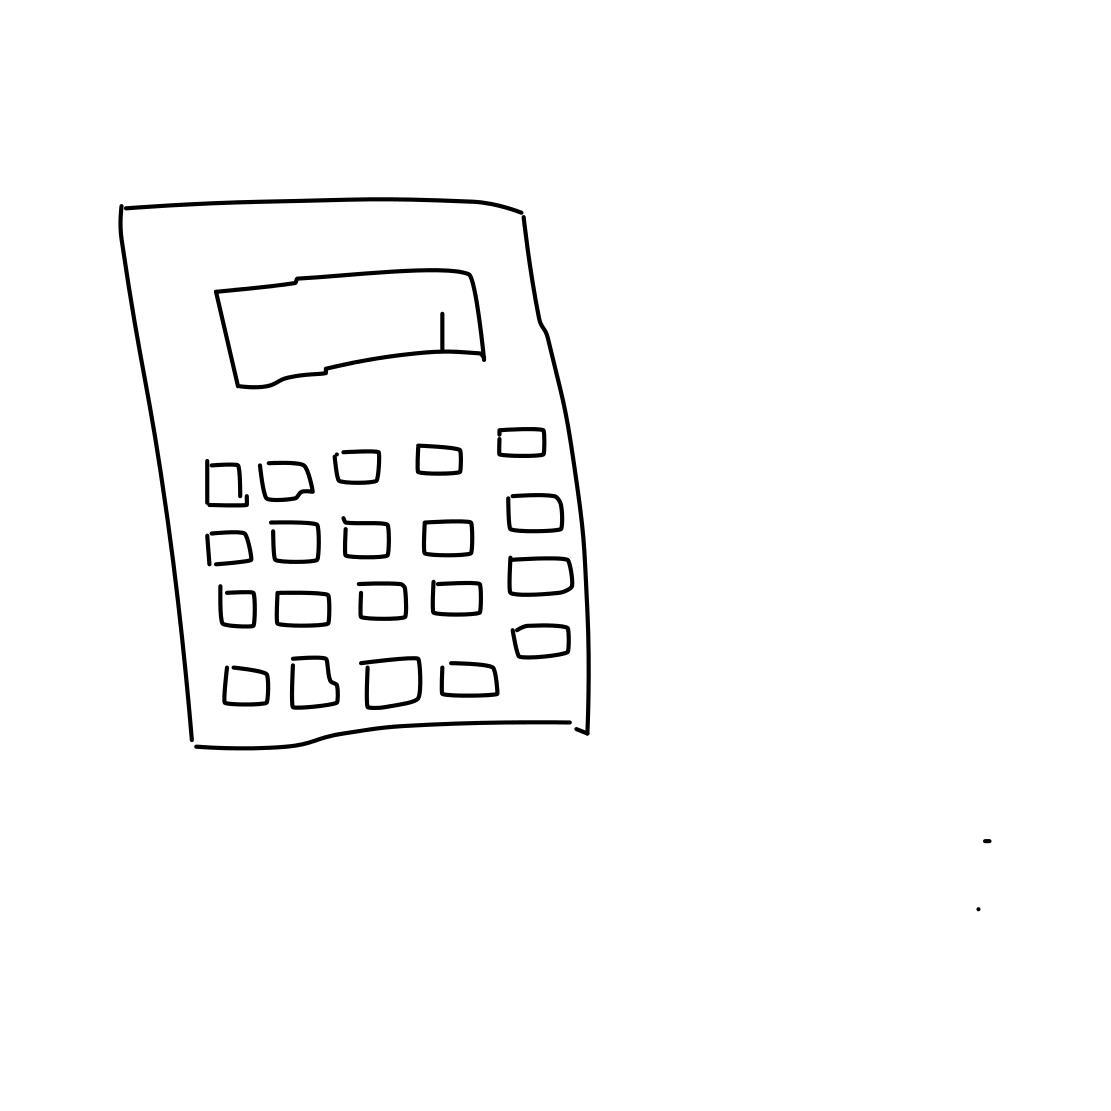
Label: calculator